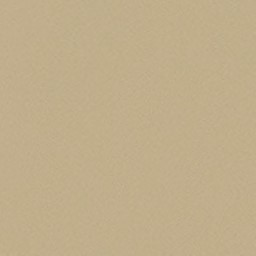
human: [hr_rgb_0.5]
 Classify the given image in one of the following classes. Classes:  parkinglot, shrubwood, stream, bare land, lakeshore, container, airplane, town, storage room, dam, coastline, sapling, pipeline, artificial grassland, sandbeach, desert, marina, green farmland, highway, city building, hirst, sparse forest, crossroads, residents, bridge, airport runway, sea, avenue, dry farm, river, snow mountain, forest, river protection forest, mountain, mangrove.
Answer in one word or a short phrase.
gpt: desert